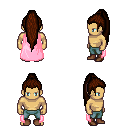
a pixel art fantasy rpg character, male body template, human, tanned skin, pink cape, teal pants, brown extra-long topknot hairstyle, brown shoes, four views (front, back, left, right), 2x2 character sprite sheet, small pixel art, hard edges, no anti-aliasing